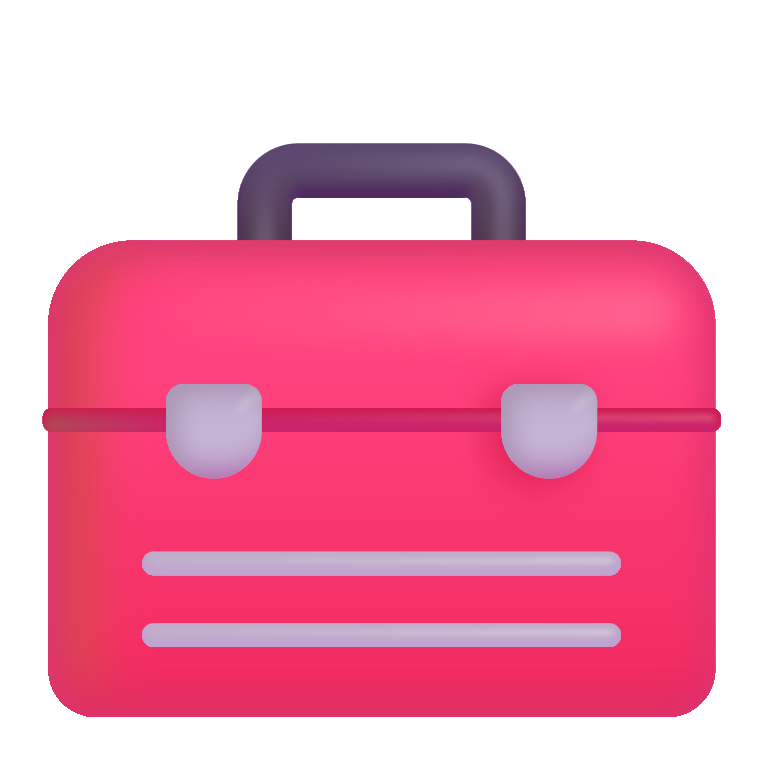
toolbox color